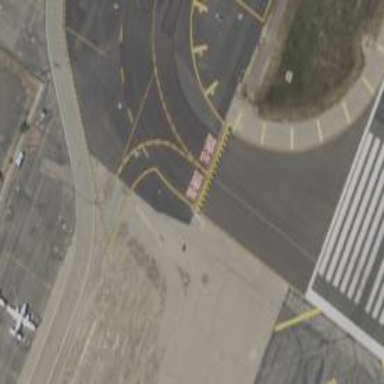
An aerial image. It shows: Asphalt taxiway at the airport.